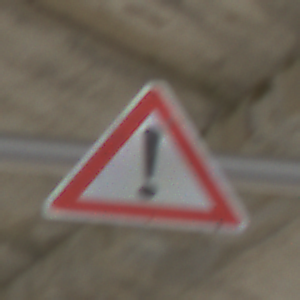
Verkehrszeichen: Gefahrenstelle
Umgebung: Roofed, Suburban
Tageszeit: MorningAfternoon
Wetter: PartlyCloudy
Licht: Natural
Jahreszeit: Winter
Kontrast: LowContrast